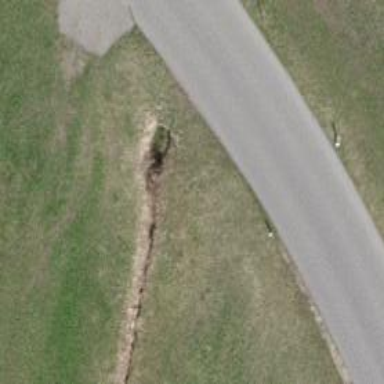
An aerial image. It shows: Culvert tunnel.